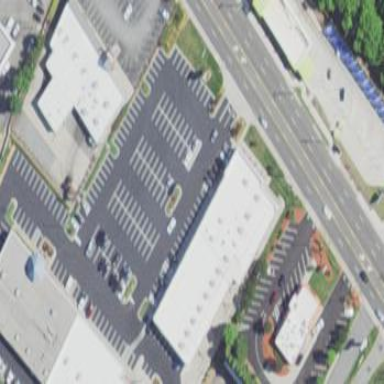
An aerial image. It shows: Retail building.